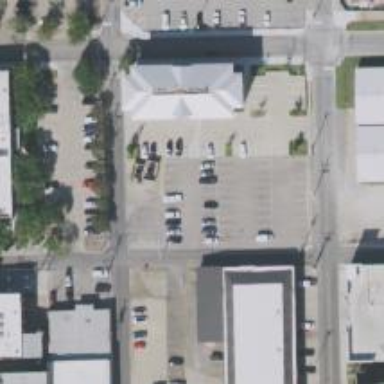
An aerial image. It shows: Parking space.